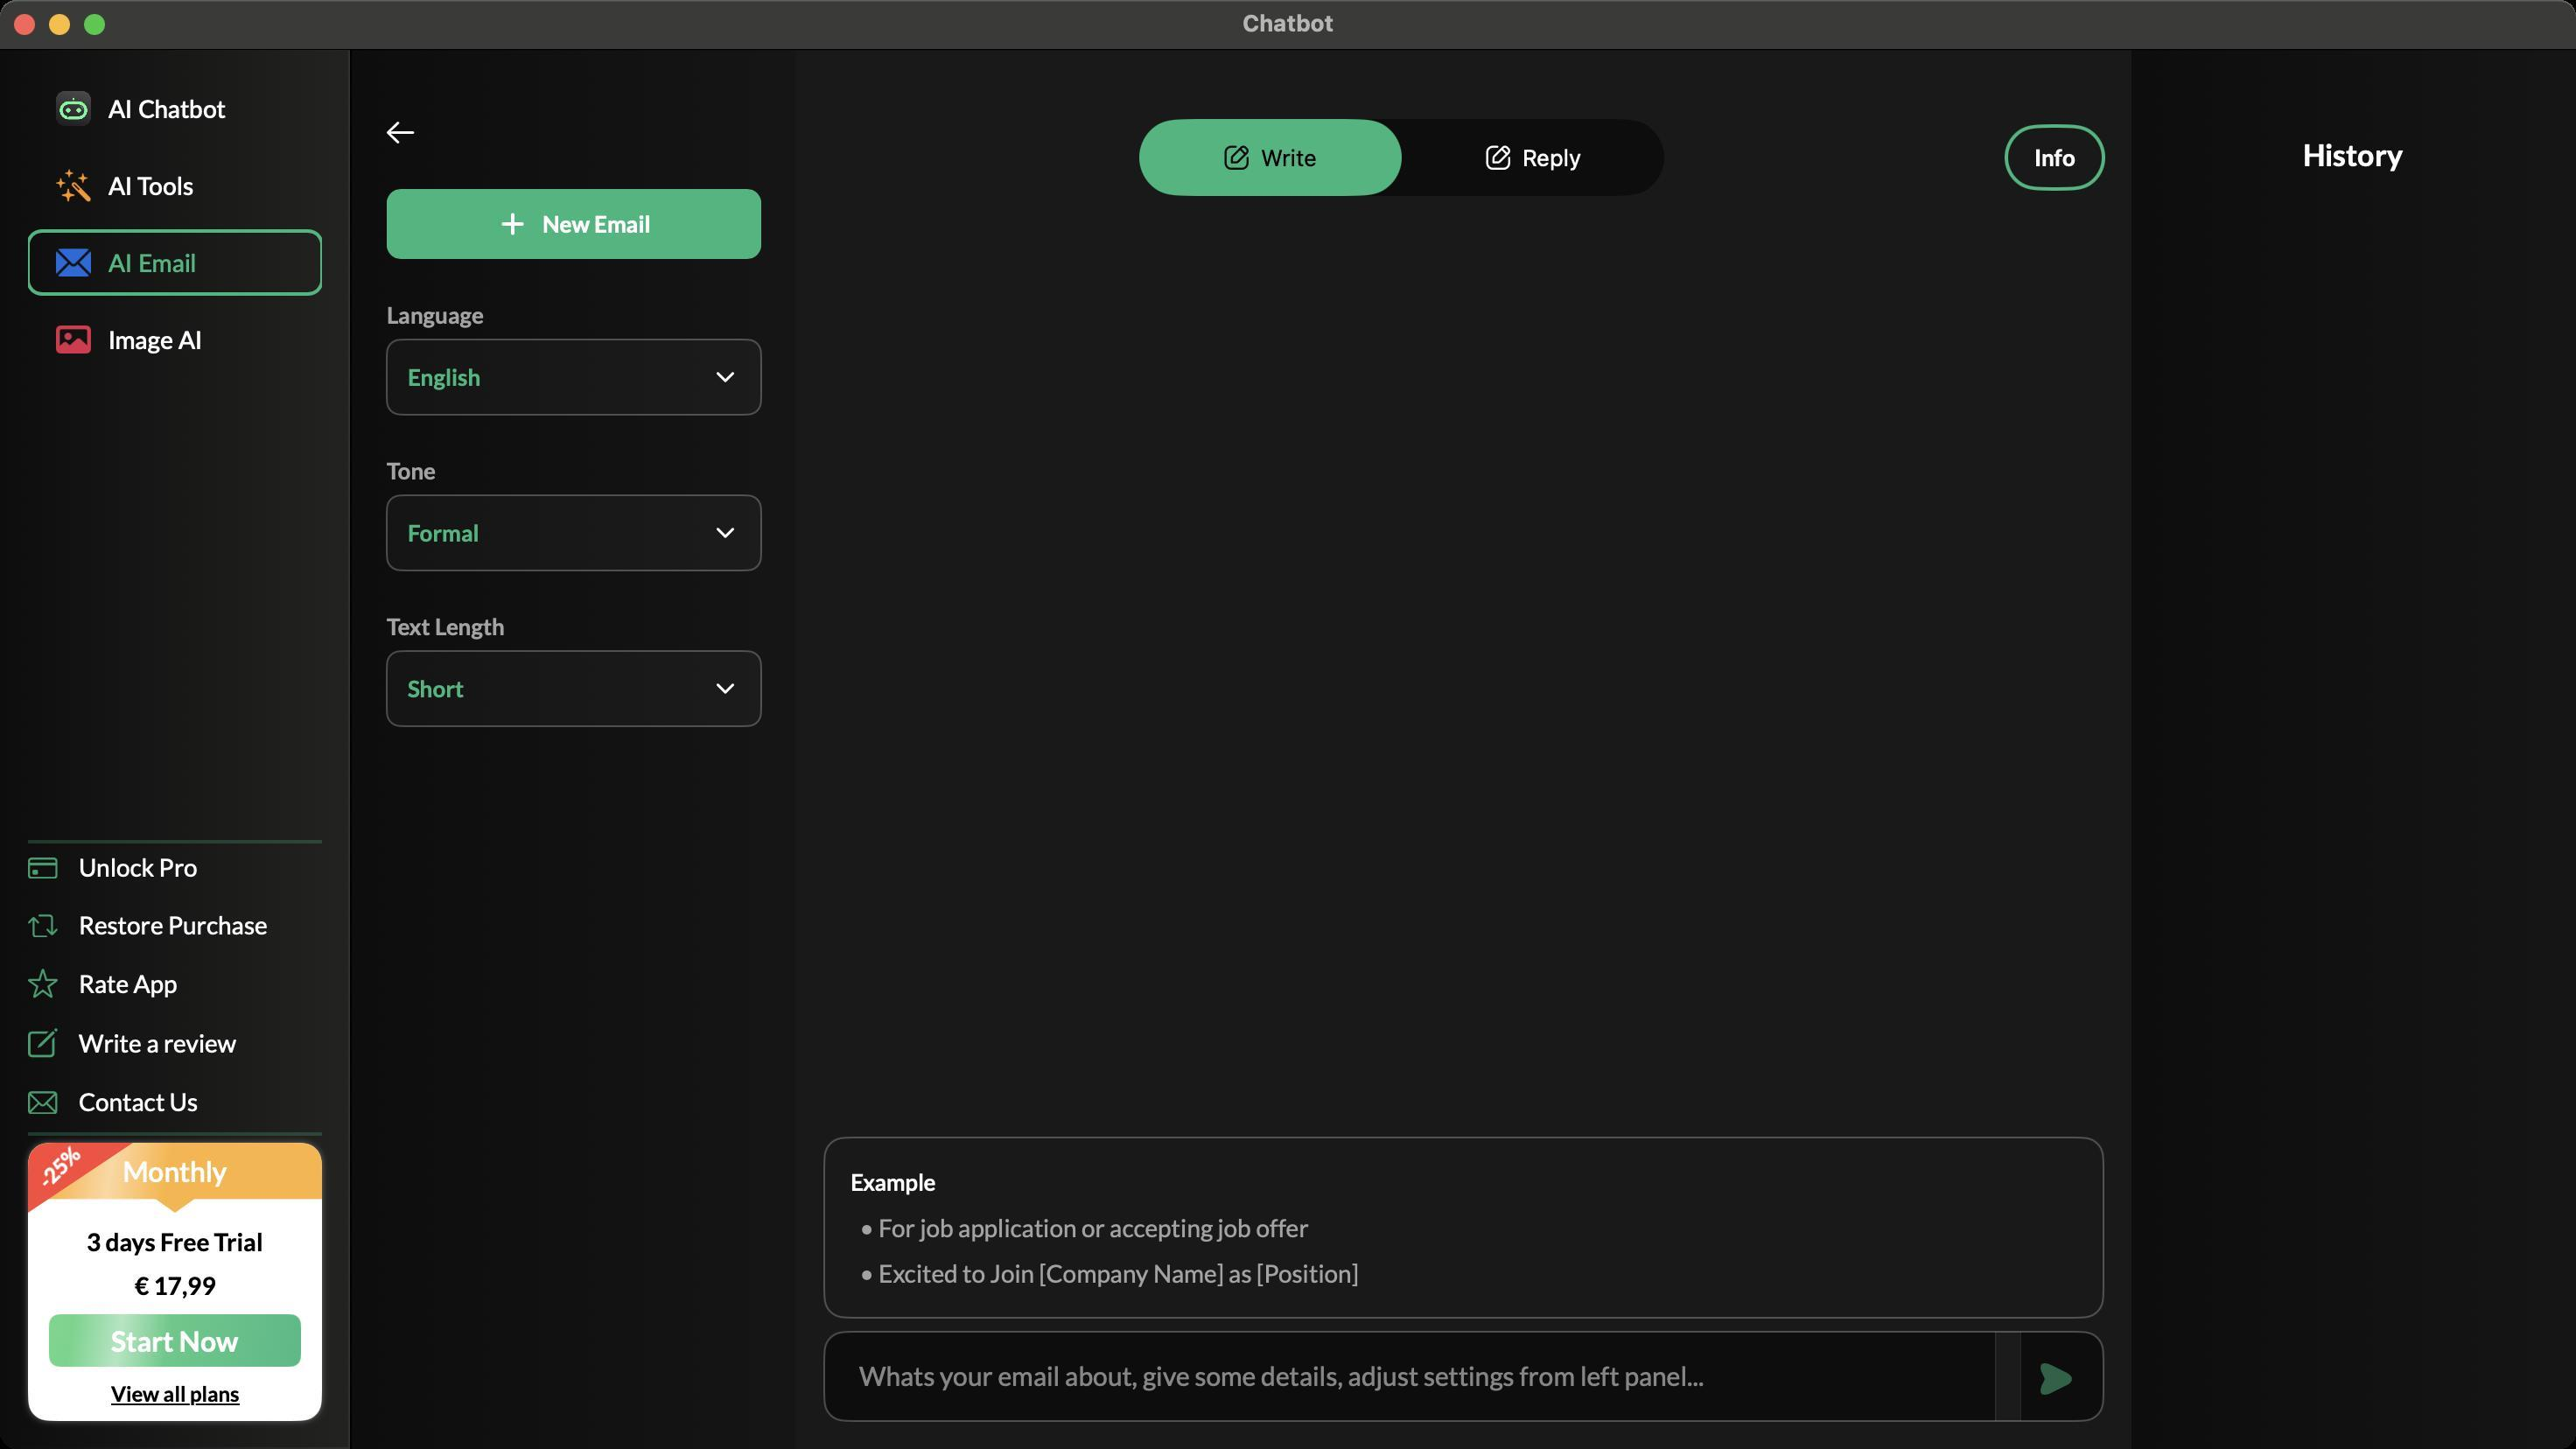
Accessibility tree:
{"name": "Chatbot", "role": "AXWindow", "description": null, "role_description": "standard window", "value": null, "position": "174.00;74.00", "size": "1472;828", "children": [{"name": null, "role": "AXSplitGroup", "description": null, "role_description": "split group", "value": null, "position": "0.00;28.00", "size": "1472;800", "children": [{"name": null, "role": "AXScrollArea", "description": null, "role_description": "scroll area", "value": null, "position": "0.00;28.00", "size": "200;800", "children": [{"name": null, "role": "AXTable", "description": null, "role_description": "table", "value": null, "position": "1.00;29.00", "size": "198;798", "children": [{"name": null, "role": "AXColumn", "description": null, "role_description": "column", "value": null, "position": "1.00;29.00", "size": "198;798", "children": []}]}]}, {"name": null, "role": "AXGroup", "description": null, "role_description": "group", "value": null, "position": "0.00;28.00", "size": "200;800", "children": [{"name": null, "role": "AXScrollArea", "description": null, "role_description": "scroll area", "value": null, "position": "16.00;44.00", "size": "168;428", "children": [{"name": null, "role": "AXImage", "description": "appiconsmall", "role_description": "image", "value": null, "position": "32.00;52.00", "size": "20;20", "children": []}, {"name": null, "role": "AXStaticText", "description": null, "role_description": "text", "value": "AI Chatbot", "position": "62.00;53.50", "size": "67;17", "children": []}, {"name": null, "role": "AXImage", "description": "aitools", "role_description": "image", "value": null, "position": "32.00;96.50", "size": "20;19", "children": []}, {"name": null, "role": "AXStaticText", "description": null, "role_description": "text", "value": "AI Tools", "position": "62.00;97.50", "size": "49;17", "children": []}, {"name": null, "role": "AXImage", "description": "aiemail", "role_description": "image", "value": null, "position": "32.00;142.00", "size": "20;16", "children": []}, {"name": null, "role": "AXStaticText", "description": null, "role_description": "text", "value": "AI Email", "position": "62.00;141.50", "size": "50;17", "children": []}, {"name": null, "role": "AXImage", "description": "imageai", "role_description": "image", "value": null, "position": "32.00;186.00", "size": "20;16", "children": []}, {"name": null, "role": "AXStaticText", "description": null, "role_description": "text", "value": "Image AI", "position": "62.00;185.50", "size": "54;17", "children": []}]}, {"name": null, "role": "AXImage", "description": "unlock", "role_description": "image", "value": null, "position": "16.00;489.50", "size": "17;12", "children": []}, {"name": null, "role": "AXStaticText", "description": null, "role_description": "text", "value": "Unlock Pro", "position": "45.00;487.16", "size": "68;17", "children": []}, {"name": null, "role": "AXImage", "description": "restore", "role_description": "image", "value": null, "position": "16.00;522.00", "size": "17;14", "children": []}, {"name": null, "role": "AXStaticText", "description": null, "role_description": "text", "value": "Restore Purchase", "position": "45.00;520.16", "size": "108;17", "children": []}, {"name": null, "role": "AXImage", "description": "star", "role_description": "image", "value": null, "position": "16.00;553.00", "size": "17;18", "children": []}, {"name": null, "role": "AXStaticText", "description": null, "role_description": "text", "value": "Rate App", "position": "45.00;553.49", "size": "56;17", "children": []}, {"name": null, "role": "AXImage", "description": "write review", "role_description": "image", "value": null, "position": "16.00;587.00", "size": "17;18", "children": []}, {"name": null, "role": "AXStaticText", "description": null, "role_description": "text", "value": "Write a review", "position": "45.00;587.50", "size": "90;17", "children": []}, {"name": null, "role": "AXImage", "description": "mail envelope", "role_description": "image", "value": null, "position": "16.00;623.00", "size": "17;14", "children": []}, {"name": null, "role": "AXStaticText", "description": null, "role_description": "text", "value": "Contact Us", "position": "45.00;621.18", "size": "68;17", "children": []}, {"name": null, "role": "AXStaticText", "description": null, "role_description": "text", "value": "-25%", "position": "18.80;651.80", "size": "30;30", "children": []}, {"name": null, "role": "AXStaticText", "description": null, "role_description": "text", "value": "Monthly", "position": "70.00;659.50", "size": "60;19", "children": []}, {"name": null, "role": "AXStaticText", "description": null, "role_description": "text", "value": "3 days Free Trial", "position": "49.50;701.00", "size": "101;17", "children": []}, {"name": null, "role": "AXStaticText", "description": null, "role_description": "text", "value": "€ 17,99", "position": "76.75;726.00", "size": "46;17", "children": []}, {"name": null, "role": "AXStaticText", "description": null, "role_description": "text", "value": "Start Now", "position": "63.50;756.50", "size": "73;19", "children": []}, {"name": null, "role": "AXStaticText", "description": null, "role_description": "text", "value": "View all plans", "position": "63.25;789.00", "size": "74;15", "children": []}]}, {"name": null, "role": "AXSplitter", "description": null, "role_description": "splitter", "value": 200.0, "position": "200.00;28.00", "size": "1;800", "children": []}, {"name": null, "role": "AXGroup", "description": null, "role_description": "group", "value": null, "position": "201.00;28.00", "size": "1271;800", "children": [{"name": null, "role": "AXImage", "description": "arrow.left", "role_description": "image", "value": null, "position": "221.00;69.50", "size": "16;13", "children": []}, {"name": null, "role": "AXImage", "description": "write_selected", "role_description": "image", "value": null, "position": "698.50;82.00", "size": "16;16", "children": []}, {"name": null, "role": "AXStaticText", "description": null, "role_description": "text", "value": "Write", "position": "720.50;82.00", "size": "32;16", "children": []}, {"name": null, "role": "AXImage", "description": "write_unselected", "role_description": "image", "value": null, "position": "848.00;82.00", "size": "16;16", "children": []}, {"name": null, "role": "AXStaticText", "description": null, "role_description": "text", "value": "Reply", "position": "869.75;82.00", "size": "34;16", "children": []}, {"name": null, "role": "AXStaticText", "description": null, "role_description": "text", "value": "Info", "position": "1162.30;82.00", "size": "24;16", "children": []}, {"name": null, "role": "AXImage", "description": "new_email_plus", "role_description": "image", "value": null, "position": "284.00;119.00", "size": "18;18", "children": []}, {"name": null, "role": "AXStaticText", "description": null, "role_description": "text", "value": "New Email", "position": "310.10;120.00", "size": "62;16", "children": []}, {"name": null, "role": "AXStaticText", "description": null, "role_description": "text", "value": "Language", "position": "221.00;172.00", "size": "56;16", "children": []}, {"name": null, "role": "AXStaticText", "description": null, "role_description": "text", "value": "English", "position": "233.00;207.50", "size": "42;16", "children": []}, {"name": null, "role": "AXImage", "description": "arrow_down", "role_description": "image", "value": null, "position": "406.00;207.00", "size": "17;17", "children": []}, {"name": null, "role": "AXStaticText", "description": null, "role_description": "text", "value": "Tone", "position": "221.00;261.00", "size": "28;16", "children": []}, {"name": null, "role": "AXStaticText", "description": null, "role_description": "text", "value": "Formal", "position": "233.00;296.50", "size": "41;16", "children": []}, {"name": null, "role": "AXImage", "description": "arrow_down", "role_description": "image", "value": null, "position": "406.00;296.00", "size": "17;17", "children": []}, {"name": null, "role": "AXStaticText", "description": null, "role_description": "text", "value": "Text Length", "position": "221.00;350.00", "size": "68;16", "children": []}, {"name": null, "role": "AXStaticText", "description": null, "role_description": "text", "value": "Short", "position": "233.00;385.50", "size": "32;16", "children": []}, {"name": null, "role": "AXImage", "description": "arrow_down", "role_description": "image", "value": null, "position": "406.00;385.00", "size": "17;17", "children": []}, {"name": null, "role": "AXStaticText", "description": null, "role_description": "text", "value": "Example", "position": "486.20;667.50", "size": "49;16", "children": []}, {"name": null, "role": "AXStaticText", "description": null, "role_description": "text", "value": "  • For job application or accepting job offer", "position": "486.20;693.00", "size": "262;17", "children": []}, {"name": null, "role": "AXStaticText", "description": null, "role_description": "text", "value": "  • Excited to Join [Company Name] as [Position]", "position": "486.20;719.00", "size": "291;17", "children": []}, {"name": null, "role": "AXScrollArea", "description": null, "role_description": "scroll area", "value": null, "position": "471.00;761.00", "size": "684;51", "children": [{"name": null, "role": "AXTextArea", "description": null, "role_description": "text entry area", "value": "", "position": "471.00;761.00", "size": "669;51", "children": []}, {"name": null, "role": "AXScrollBar", "description": null, "role_description": "scroll bar", "value": 0.0, "position": "1140.00;761.00", "size": "15;51", "children": []}]}, {"name": null, "role": "AXImage", "description": "send_button", "role_description": "image", "value": null, "position": "1163.00;776.00", "size": "24;24", "children": []}, {"name": null, "role": "AXScrollArea", "description": null, "role_description": "scroll area", "value": null, "position": "1316.00;28.00", "size": "58;800", "children": [{"name": null, "role": "AXStaticText", "description": null, "role_description": "text", "value": "History", "position": "1316.00;78.00", "size": "58;21", "children": []}]}]}]}, {"name": null, "role": "AXButton", "description": null, "role_description": "close button", "value": null, "position": "7.00;6.00", "size": "14;16", "children": []}, {"name": null, "role": "AXButton", "description": null, "role_description": "full screen button", "value": null, "position": "47.00;6.00", "size": "14;16", "children": [{"name": null, "role": "AXGroup", "description": null, "role_description": "group", "value": null, "position": "47.00;6.00", "size": "14;16", "children": [{"name": null, "role": "AXGroup", "description": null, "role_description": "group", "value": null, "position": "47.00;6.00", "size": "14;16", "children": []}]}]}, {"name": null, "role": "AXButton", "description": null, "role_description": "minimize button", "value": null, "position": "27.00;6.00", "size": "14;16", "children": []}, {"name": null, "role": "AXStaticText", "description": null, "role_description": "text", "value": "Chatbot", "position": "708.00;5.00", "size": "57;16", "children": []}]}